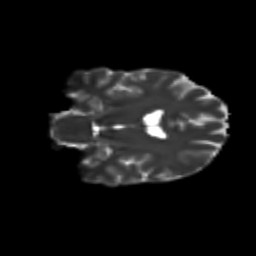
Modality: T2w
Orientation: coronal
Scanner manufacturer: siemens
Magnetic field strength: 3 T
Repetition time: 9.2 s
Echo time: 0.084 s